Interaction volume radius: 5 \u00c5
Interaction volume height: 10 \u00c5
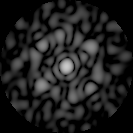
Disorder parameter: 0.7084